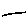
Label: line